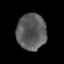
Tissue: prostate
Cell type: T cells
Senescence score: 0.3283
Nuclear area (px): 1041
Mean DAPI intensity: 91.939